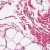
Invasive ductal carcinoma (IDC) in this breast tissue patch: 0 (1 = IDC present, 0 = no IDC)